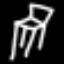
Label: chair